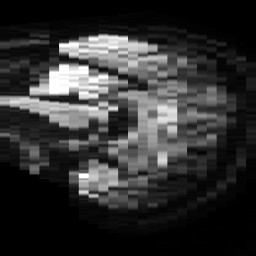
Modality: TRACE
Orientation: sagittal
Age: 50
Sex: male
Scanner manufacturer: philips
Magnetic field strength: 3 T
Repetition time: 4.146 s
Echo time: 0.06134 s